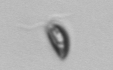
Label: Cryptophyta